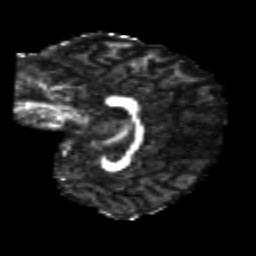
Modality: FA
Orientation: sagittal
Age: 24
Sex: female
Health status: healthy
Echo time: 0.074 s